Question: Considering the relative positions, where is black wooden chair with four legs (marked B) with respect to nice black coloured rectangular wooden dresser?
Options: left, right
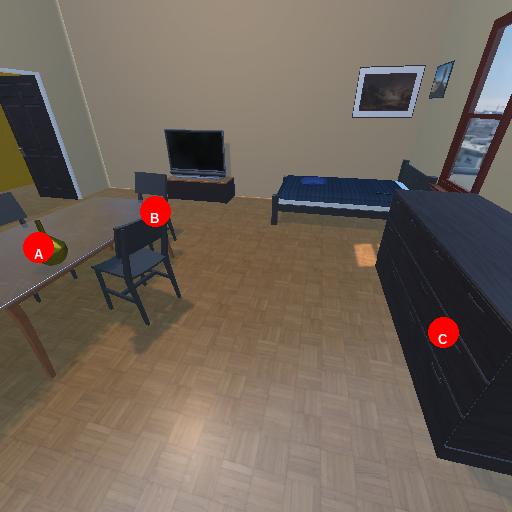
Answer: left